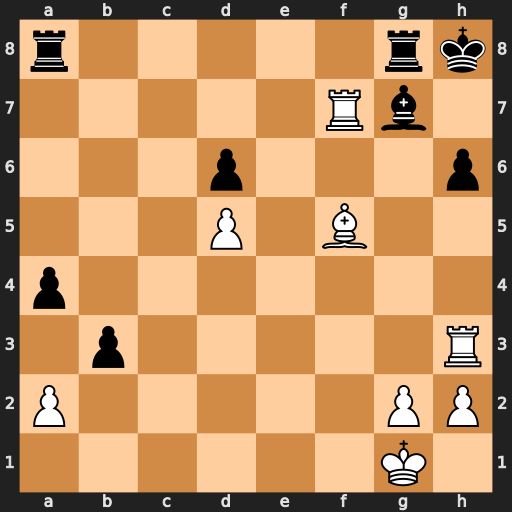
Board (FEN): r5rk/5Rb1/3p3p/3P1B2/p7/1p5R/P5PP/6K1
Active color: w
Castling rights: -
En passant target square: -
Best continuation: Rxh6+ Bxh6 Rh7#